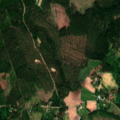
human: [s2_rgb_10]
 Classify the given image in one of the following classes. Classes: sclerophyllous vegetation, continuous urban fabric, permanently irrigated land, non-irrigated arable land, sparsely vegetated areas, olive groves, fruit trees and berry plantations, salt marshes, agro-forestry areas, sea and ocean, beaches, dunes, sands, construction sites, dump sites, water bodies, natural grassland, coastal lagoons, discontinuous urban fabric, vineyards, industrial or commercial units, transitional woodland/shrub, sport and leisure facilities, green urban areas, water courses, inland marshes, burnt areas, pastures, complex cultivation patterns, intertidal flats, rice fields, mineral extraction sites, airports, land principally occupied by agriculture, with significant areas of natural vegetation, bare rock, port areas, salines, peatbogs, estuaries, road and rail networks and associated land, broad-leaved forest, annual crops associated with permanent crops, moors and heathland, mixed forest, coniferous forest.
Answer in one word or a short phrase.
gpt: coniferous forest, mixed forest, water bodies